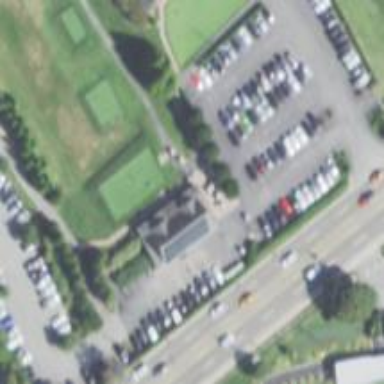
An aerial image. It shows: Pathway for golfing.